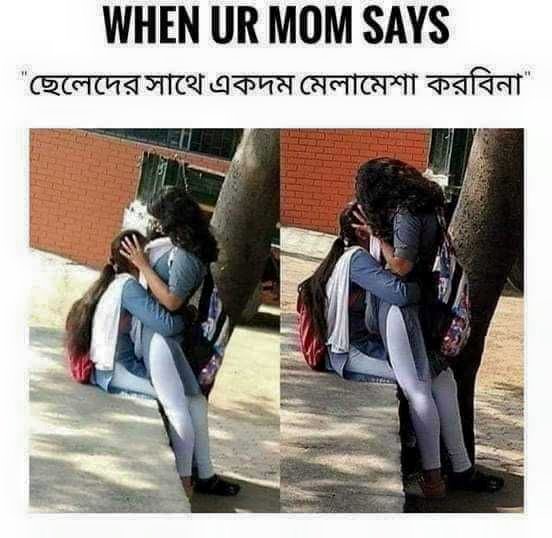
Caption: WHEN UR MOM SAYS   "ছেলেদের সাথে একদম মেলামেশা করবিনা"
Label: hate